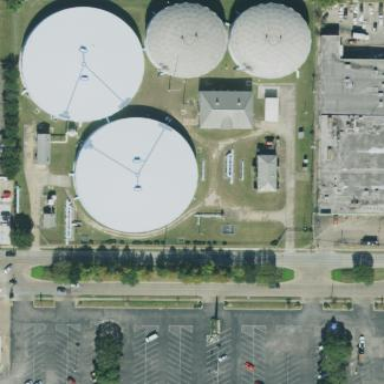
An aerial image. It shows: Storage tank used for holding water.